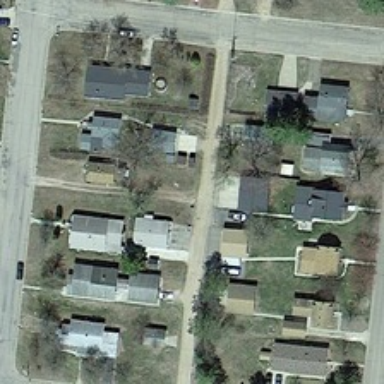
Many buildings and some small trees are in a medium residential area .